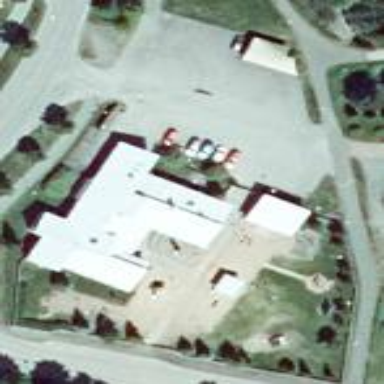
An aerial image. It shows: Kindergarten.